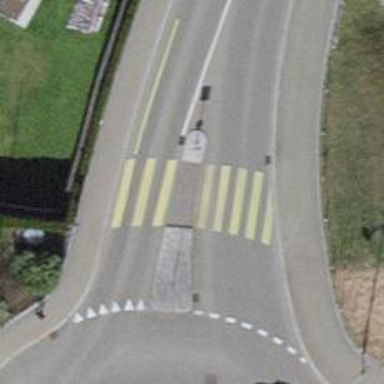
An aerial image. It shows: Footway crossing.